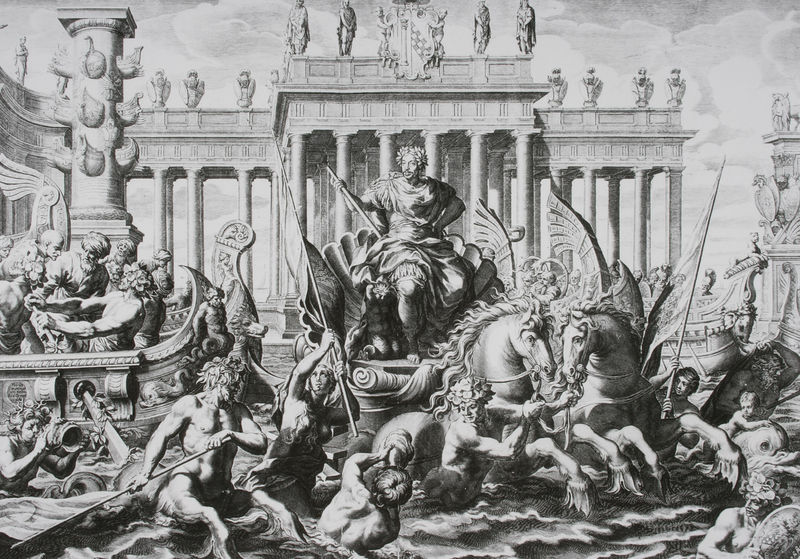
Titel: Allegorie zu Ehren von Marc Antonio Colonna
Künstler: Johann Friedrich Greuter
Standort: Paris
Institution: Bibliothèque Nationale
Schlagwörter: flügel, gott, held, himmel, kampf, mann, meer, nackt, schatten, wasser, weiß, wolken, badende, frauen, menschen, sitzen, grau, hintergrund, licht, männer, schwarz, säule, säulen, zeichnung, gebäude, haus, tiere, architektur, barock, mensch, stein, horn, sonne, hochwasser, boot, boote, brunnen, kahn, paddel, pferd, pferde, reiter, ruder, stock, delphin, skulptur, statue, hufe, holzschnitt, schiff, schiffe, wellen, fahnen, italien, stab, fahne, flagge, grafik, graphik, kutsche, figuren, kähne, wagen, flut, fluten, querformat, schlacht, wild, zerstörung, könig, soldaten, thron, ruderboot, arena, bögen, schild, kolonnade, ruine, stangen, antike, schwimmen, druck, radierung, stich, schwarzweiß, soldat, herrscher, allegorie, lorbeerkranz, mythologie, kapitelle, rom, wappen, fisch, gesims, skulpturen, risalit, statuen, portikus, ross, antik, griechen, zeus, kentauren, kentaur, zentauren, fabelwesen, tempel, muschel, speer, überschwemmung, stange, dorisch, streitwagen, rösser, posaune, kupferstich, geflügelt, klassik, turban, centaur, pegasus, tierkopf, rennwagen, zepter, römisch, heroen, säulenhalle, flossen, wikinger, gallionsfigur, bauplastik, säulenordnung, ordnung, dorica, dorische ordnung, trompete, gladiator, gefährt, gewimmel, galeere, thronen, triumpfzug, olympische spiele, unheil, sintflut, neptun, poseidon, triton, tritonen, nereide, neptum, geflügelte pferde, navis, torfiguren, umgnag, e, f, w, wimmeln, trompetewanner